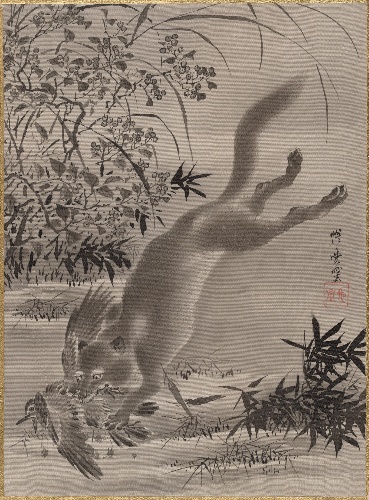
Artist: Kawanabe Kyōsai 河鍋暁斎
Artist bio: Japanese, 1831–1889
Date: ca. 1887
Object type: Album leaf
Classification: Paintings
Medium: Album leaf; ink and color on silk
Culture: Japan
Period: Meiji period (1868–1912)
Dimensions: 14 1/2 x 10 1/2 in. (36.8 x 26.7 cm)
Department: Asian Art
Credit line: Charles Stewart Smith Collection, Gift of Mrs. Charles Stewart Smith, Charles Stewart Smith Jr., and Howard Caswell Smith, in memory of Charles Stewart Smith, 1914
Accession year: 1914
Repository: Metropolitan Museum of Art, New York, NY
Tags: Birds|Foxes